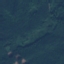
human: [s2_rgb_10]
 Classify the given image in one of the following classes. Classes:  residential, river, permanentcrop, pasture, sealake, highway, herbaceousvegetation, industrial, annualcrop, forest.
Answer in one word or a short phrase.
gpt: Forest